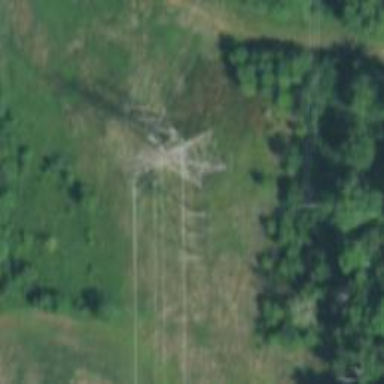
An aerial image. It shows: Lattice structure tower used for power distribution.